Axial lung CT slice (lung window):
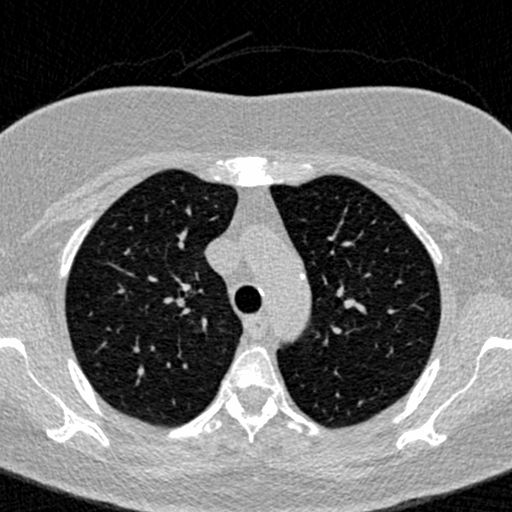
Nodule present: no